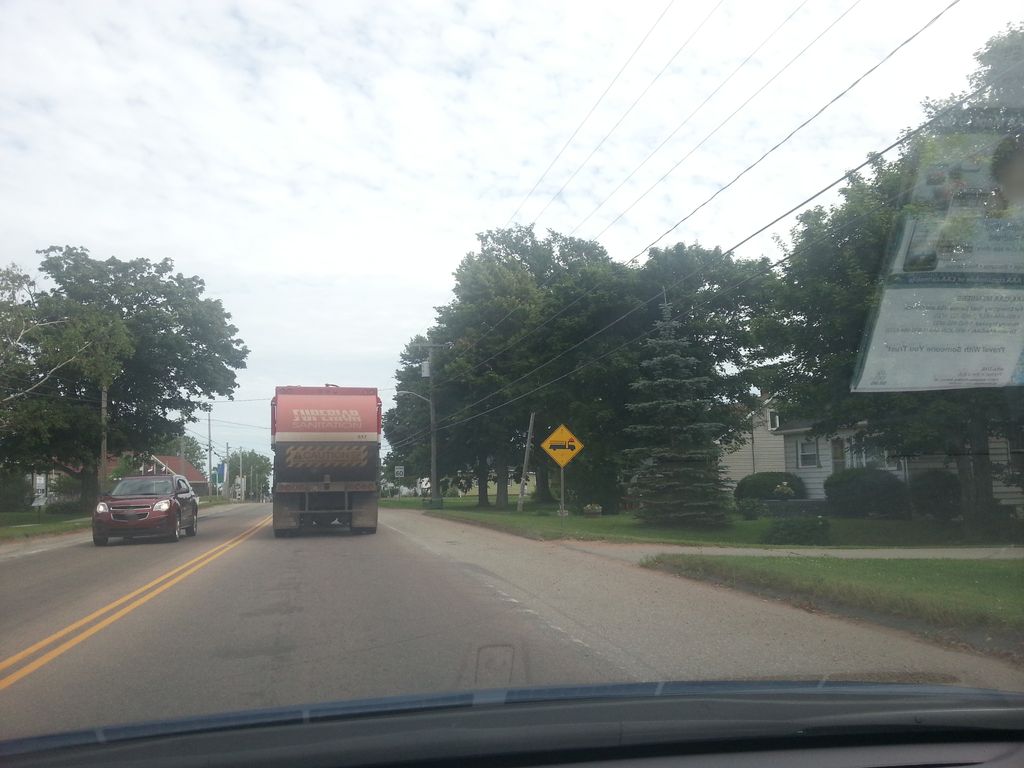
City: charlottetown